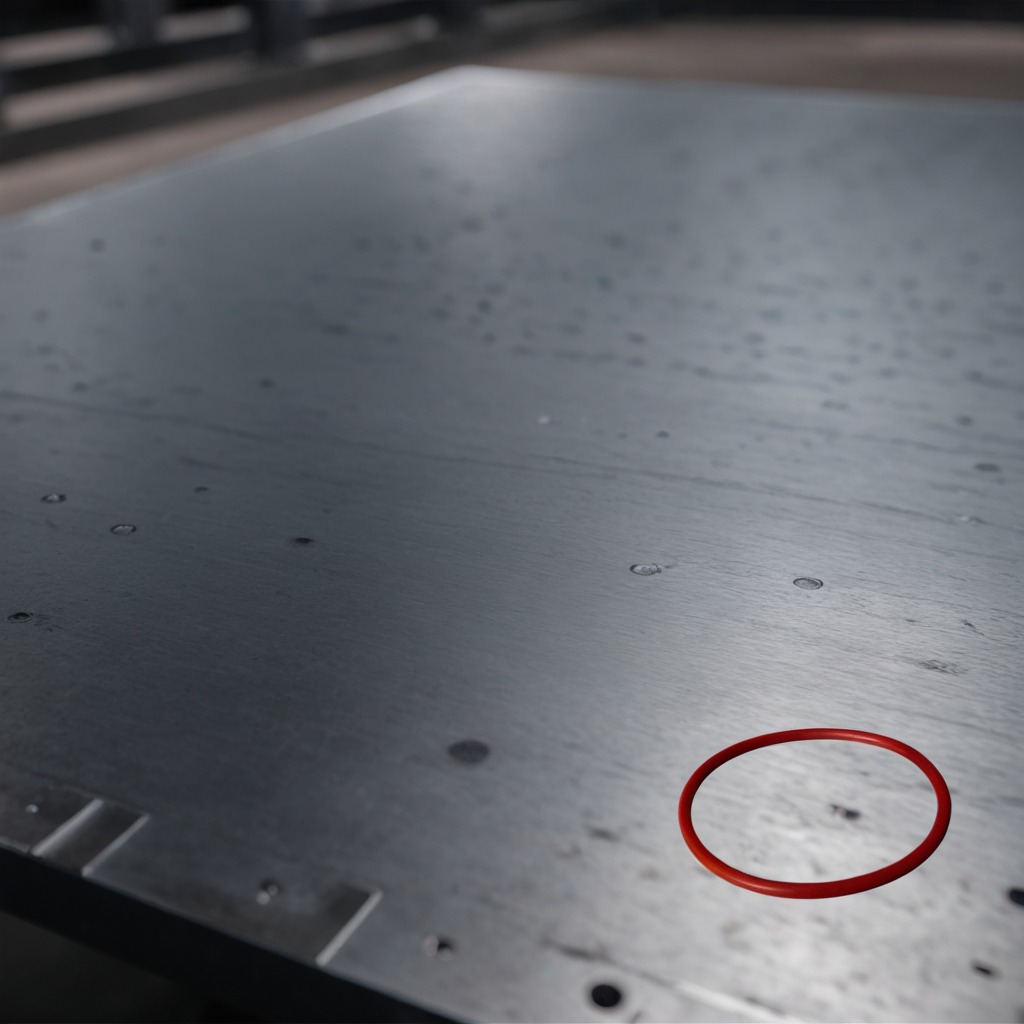
A rubber O-ring lies on a cold steel table in a mining workshop gritty textures